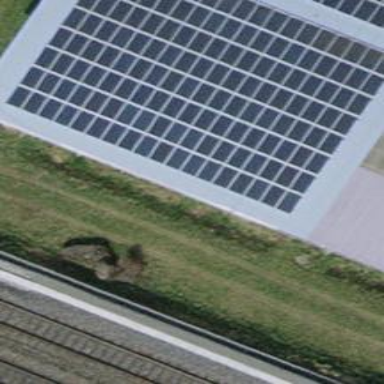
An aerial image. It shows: Solar power generator utilizing photovoltaic technology with solar photovoltaic panels.